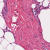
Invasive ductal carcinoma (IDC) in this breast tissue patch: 0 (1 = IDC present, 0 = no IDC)